Chest X-ray. View position: PA
Patient age: 45
Patient sex: M
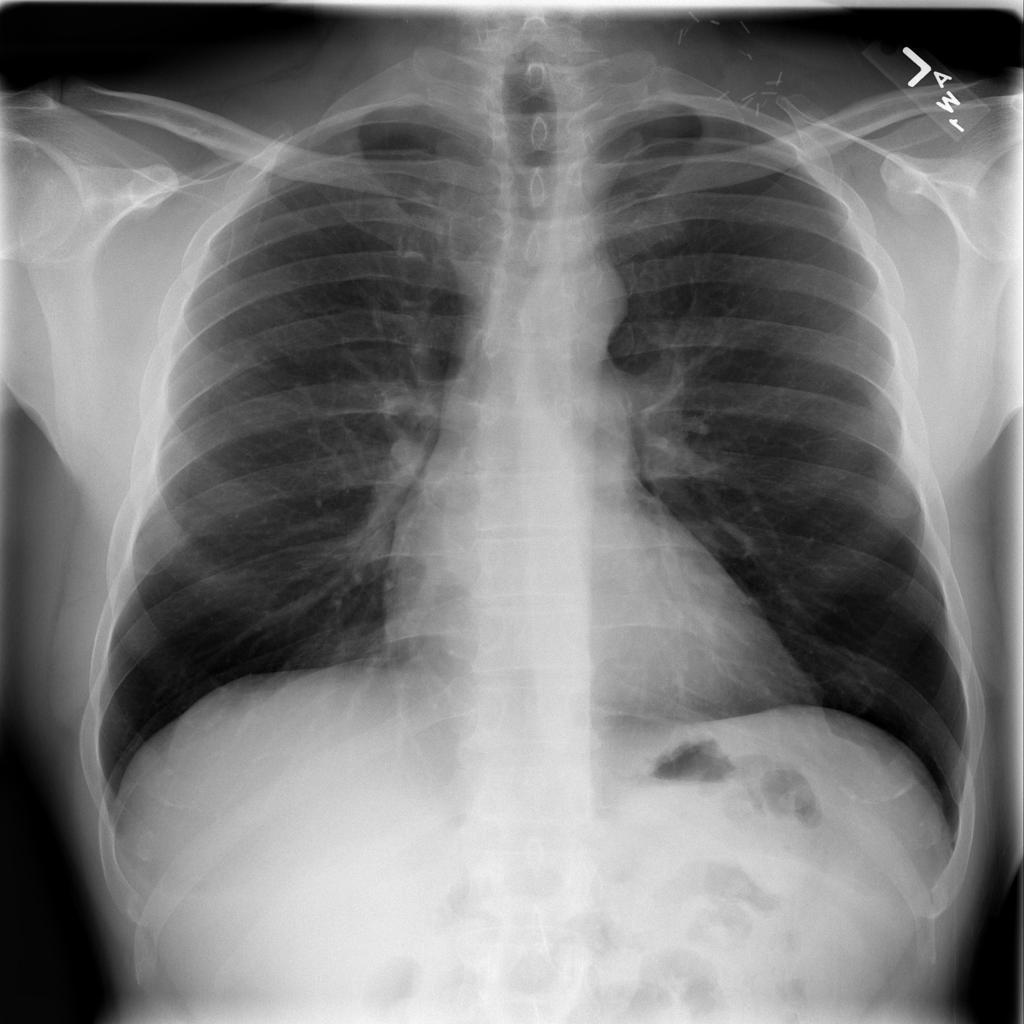
Finding: Pneumothorax